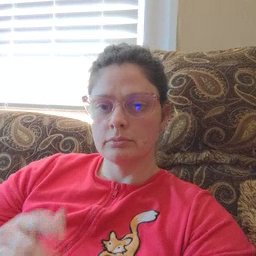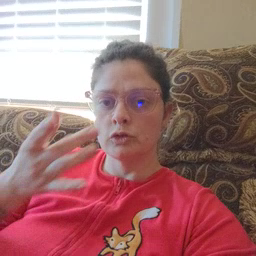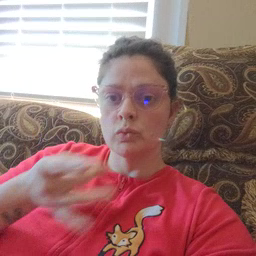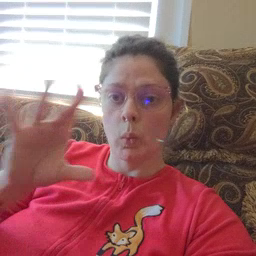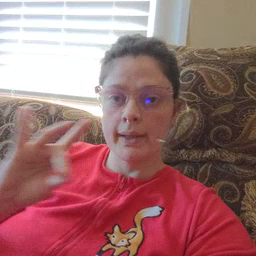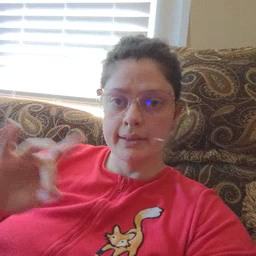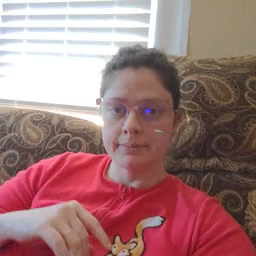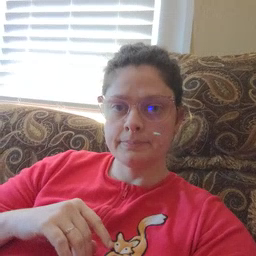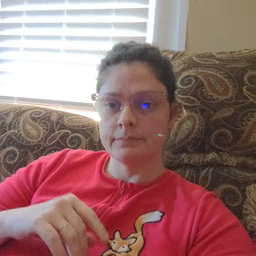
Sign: story